Question: Here's a question for you RESTful nerds. Allow me to set the stage.
Say I have a remote system called ChickenShack and a local system called BurgerShack, both of which are integrated such that each system maintains a "synchronized" copy of entity data. When a change occurs to entities on ChickenShack, it sends a collection of the IDs of those entities as a RESTful request to BurgerShack. BurgerShack then issues a GET request to ChickenShack, requesting all the attributes of a changed entity and updates the local copy of the entity.

All of this is asynchronous and is designed around certain constraints (so if it tastes bad to you, realize that in life sometimes we have to eat shit and smile).
My question is: should the initial request issued from ChickenShack to BurgerShack be a GET or a PUT request? Since the initial request is idempotent, part of me says "GET". Yet, it does in data being changed on Burger, so another part of me says "PUT" or "POST."
What do you think?
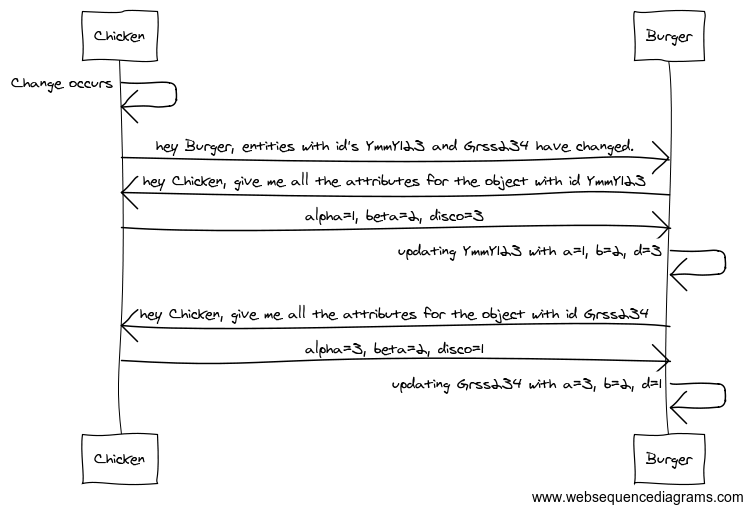
Answer: I'd opt for a 'POST' because:
- - 'PUT'